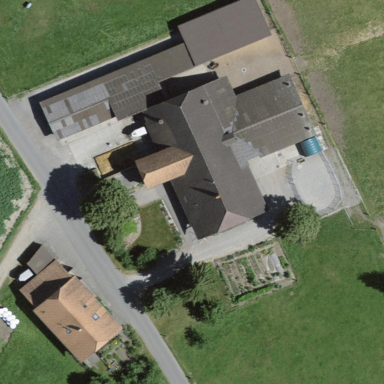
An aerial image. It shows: Farmyard area.